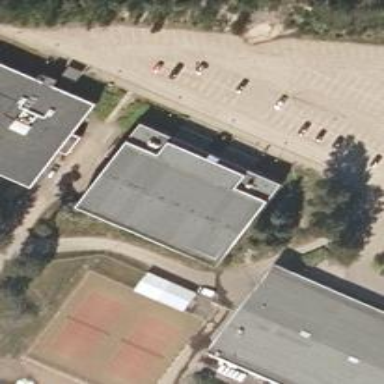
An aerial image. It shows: Sports centre in the leisure land.